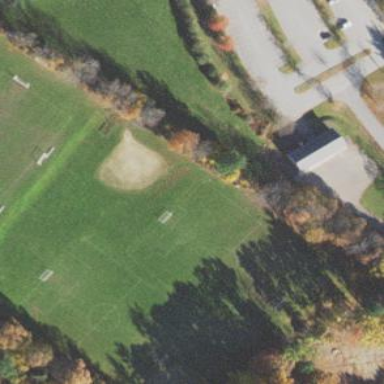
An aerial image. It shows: Baseball pitch for leisure and sports activities.